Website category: jobs
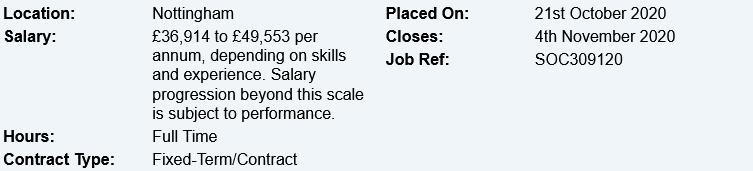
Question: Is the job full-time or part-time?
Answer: Full Time

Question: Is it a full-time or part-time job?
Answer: Full Time

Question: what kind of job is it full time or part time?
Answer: Full Time

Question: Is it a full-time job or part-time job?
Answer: Full Time

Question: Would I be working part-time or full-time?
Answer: Full Time

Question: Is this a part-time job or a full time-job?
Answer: Full Time

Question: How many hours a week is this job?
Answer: Full Time

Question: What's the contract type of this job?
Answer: Fixed-Term/Contract

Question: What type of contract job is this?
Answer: Fixed-Term/Contract

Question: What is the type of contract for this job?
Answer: Fixed-Term/Contract

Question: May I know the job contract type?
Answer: Fixed-Term/Contract

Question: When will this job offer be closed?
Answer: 4th November 2020

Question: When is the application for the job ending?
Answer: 4th November 2020

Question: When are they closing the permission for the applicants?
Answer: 4th November 2020

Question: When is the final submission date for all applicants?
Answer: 4th November 2020

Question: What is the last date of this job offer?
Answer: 4th November 2020

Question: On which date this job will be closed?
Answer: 4th November 2020

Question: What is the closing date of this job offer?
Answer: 4th November 2020

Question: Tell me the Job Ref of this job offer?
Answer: SOC309120

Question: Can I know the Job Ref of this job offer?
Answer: SOC309120

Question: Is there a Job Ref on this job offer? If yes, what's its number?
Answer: SOC309120

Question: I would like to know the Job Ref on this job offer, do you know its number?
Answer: SOC309120

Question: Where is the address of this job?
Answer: Nottingham

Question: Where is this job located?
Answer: Nottingham

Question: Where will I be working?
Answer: Nottingham

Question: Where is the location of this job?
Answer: Nottingham

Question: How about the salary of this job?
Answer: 36,914 to 49,553 per annum, depending on skills and experience. Salary progression beyond this scale is subject to performance.

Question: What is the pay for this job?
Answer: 36,914 to 49,553 per annum, depending on skills and experience. Salary progression beyond this scale is subject to performance.

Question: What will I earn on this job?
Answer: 36,914 to 49,553 per annum, depending on skills and experience. Salary progression beyond this scale is subject to performance.

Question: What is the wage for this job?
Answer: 36,914 to 49,553 per annum, depending on skills and experience. Salary progression beyond this scale is subject to performance.

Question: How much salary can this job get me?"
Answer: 36,914 to 49,553 per annum, depending on skills and experience. Salary progression beyond this scale is subject to performance.

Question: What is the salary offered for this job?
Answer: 36,914 to 49,553 per annum, depending on skills and experience. Salary progression beyond this scale is subject to performance.

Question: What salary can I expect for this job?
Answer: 36,914 to 49,553 per annum, depending on skills and experience. Salary progression beyond this scale is subject to performance.

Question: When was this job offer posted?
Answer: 21st October 2020

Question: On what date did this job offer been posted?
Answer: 21st October 2020